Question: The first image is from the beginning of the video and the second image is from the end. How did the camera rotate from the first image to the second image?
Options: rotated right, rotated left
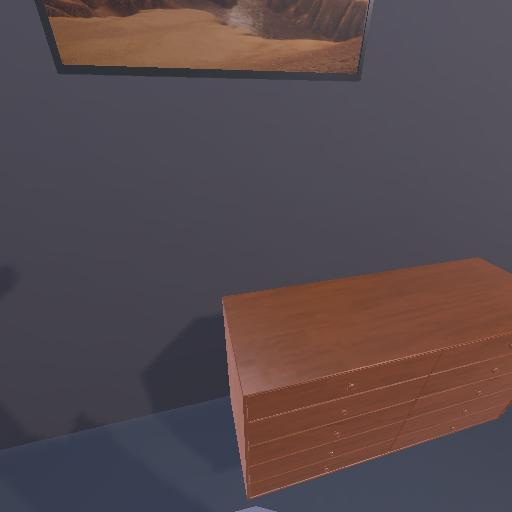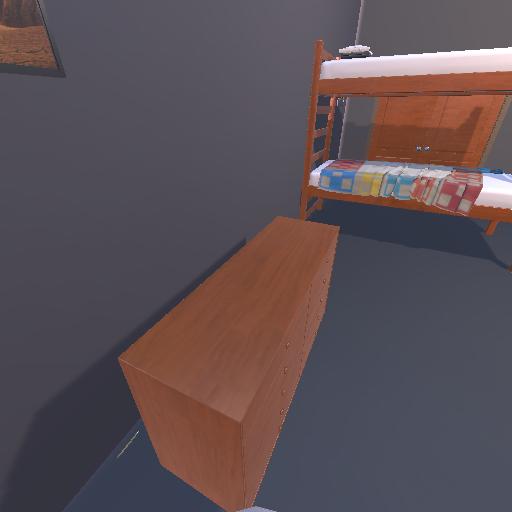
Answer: rotated right